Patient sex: M
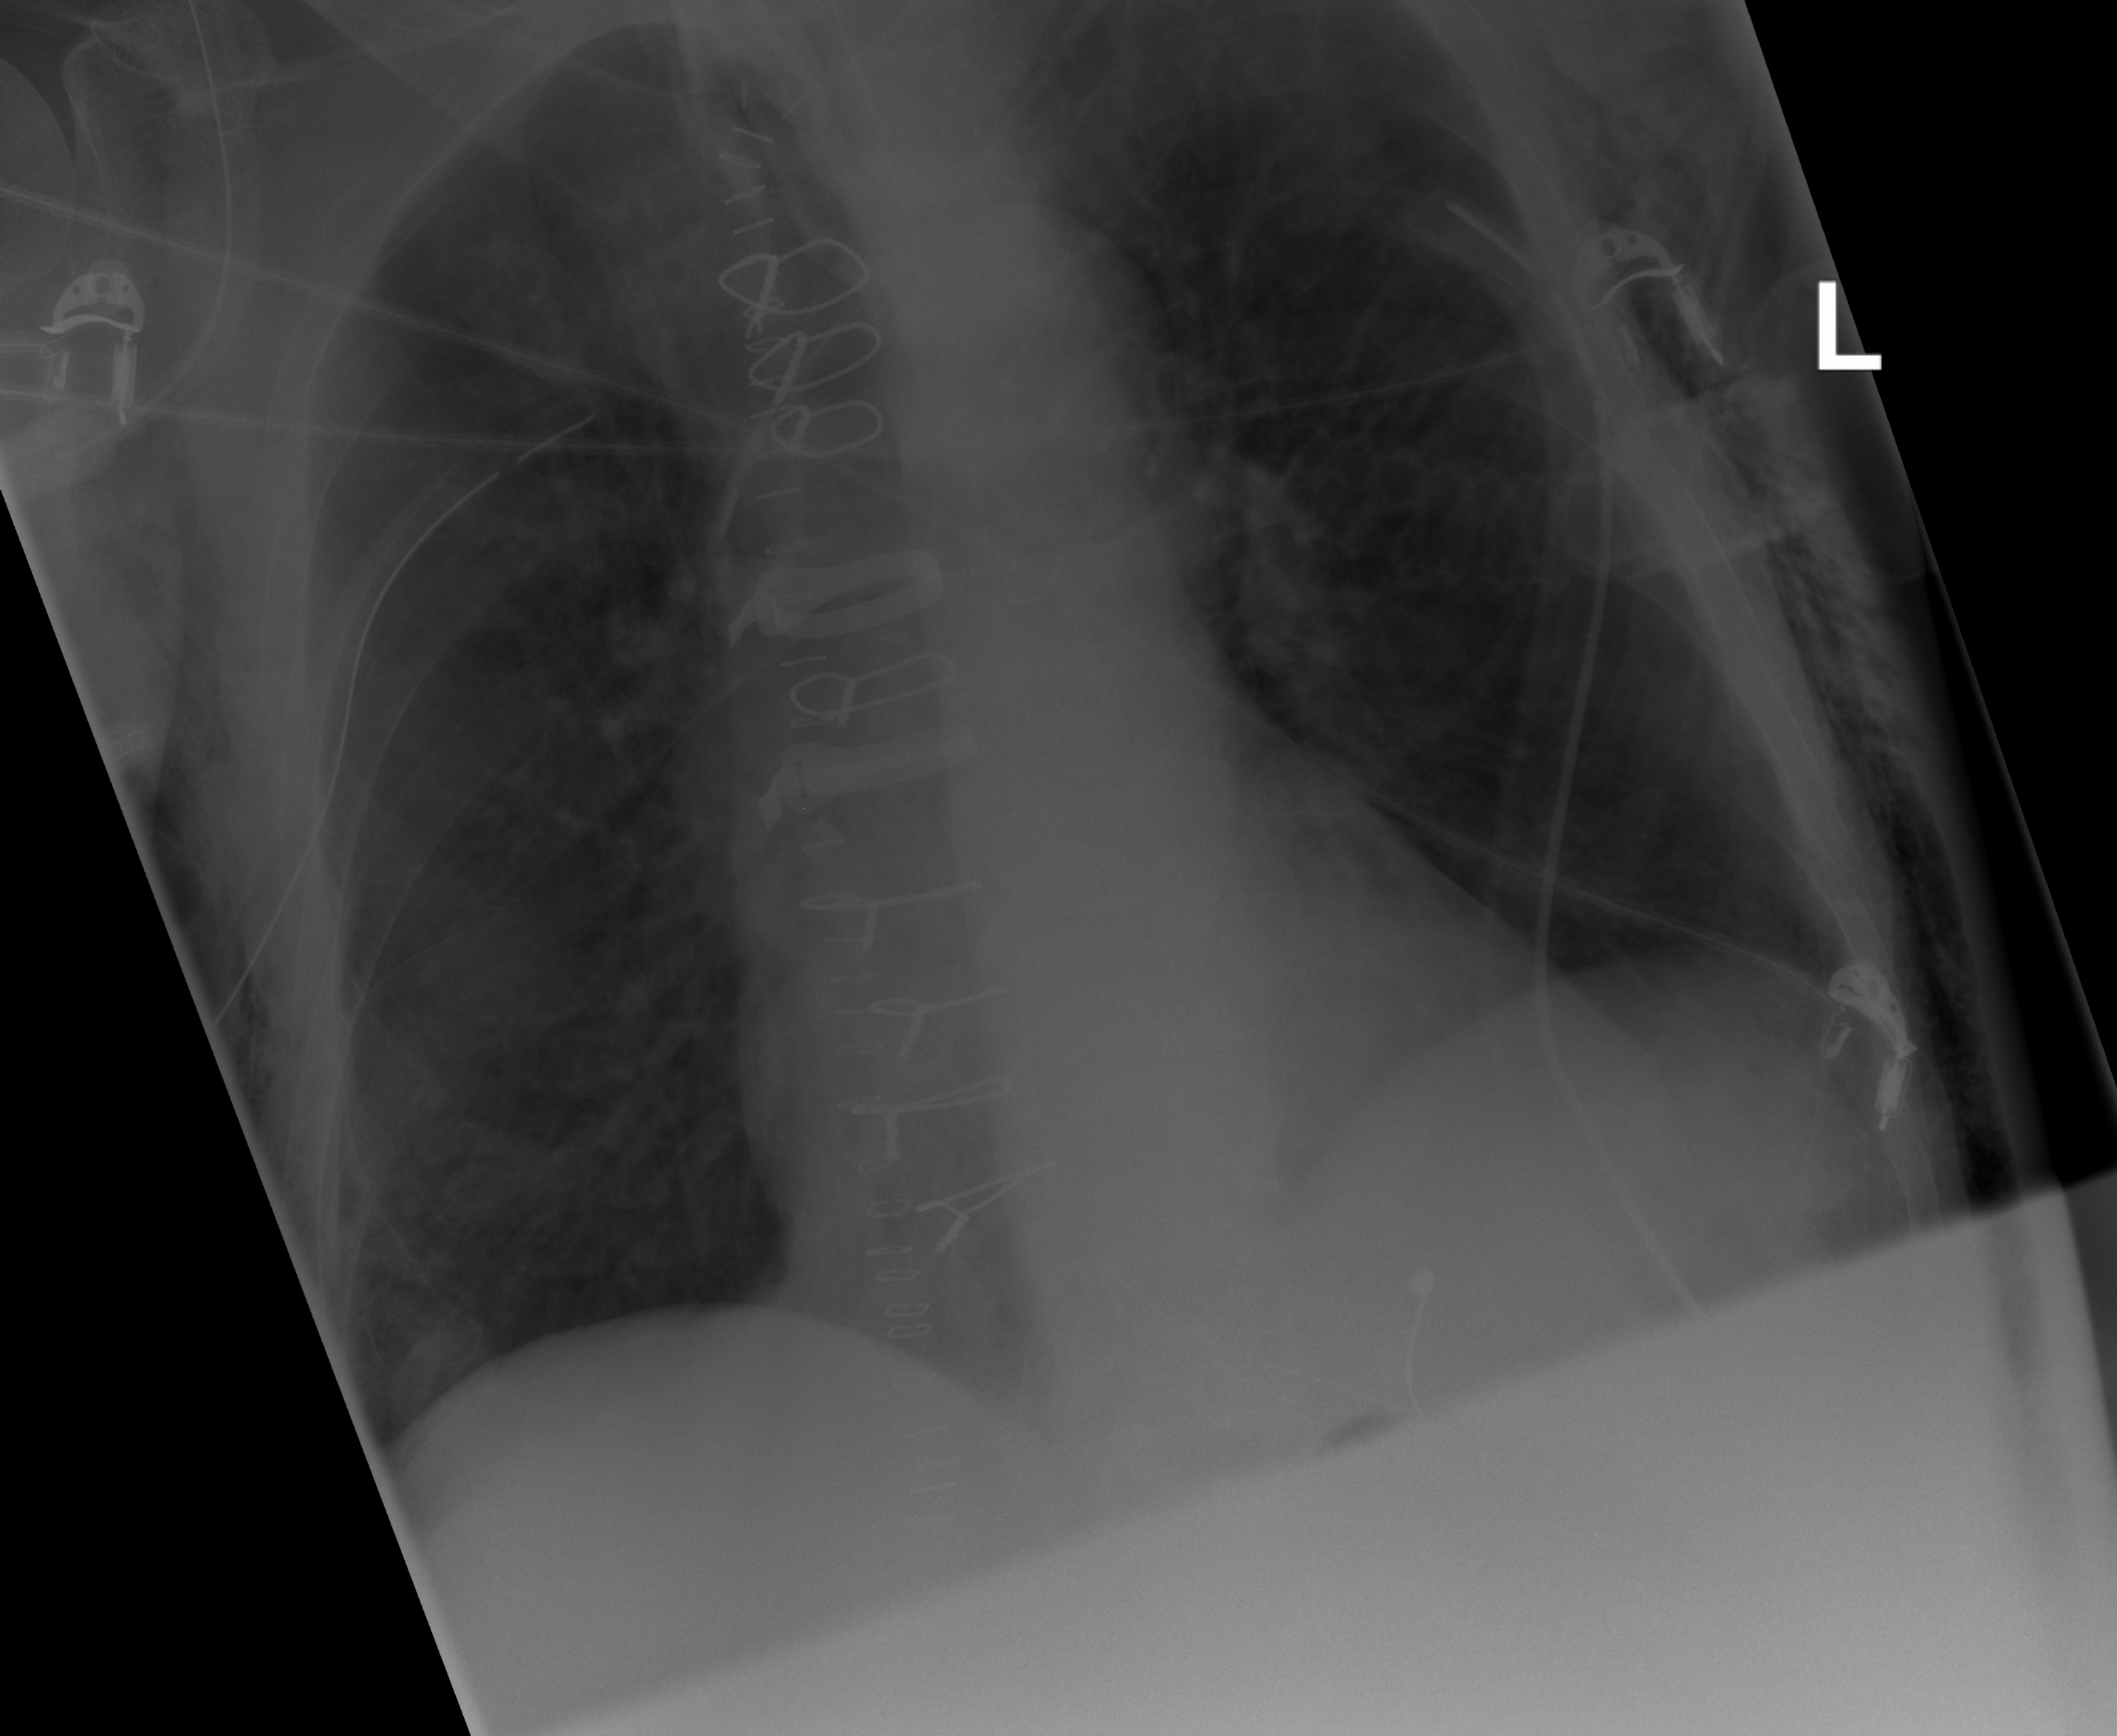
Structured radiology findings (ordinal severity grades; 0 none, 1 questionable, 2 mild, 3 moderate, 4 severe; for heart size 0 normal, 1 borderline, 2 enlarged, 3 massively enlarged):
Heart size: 1
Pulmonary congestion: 2
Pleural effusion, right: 0
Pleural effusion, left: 0
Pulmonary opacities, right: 1
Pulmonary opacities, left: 2
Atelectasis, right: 2
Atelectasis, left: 2